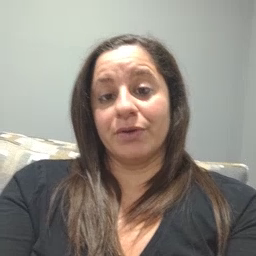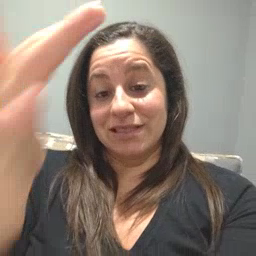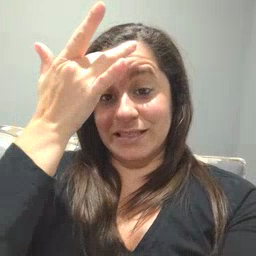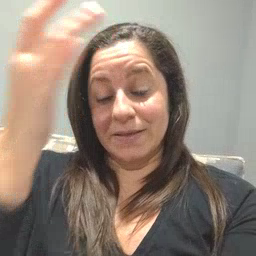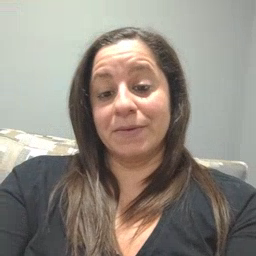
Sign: sick